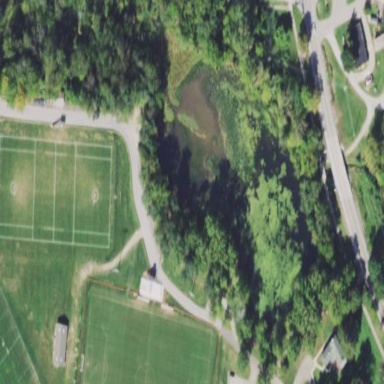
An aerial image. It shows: Peaceful pond surrounded by nature.